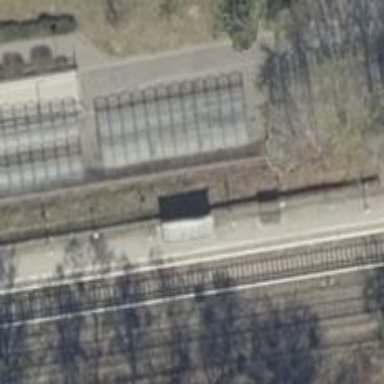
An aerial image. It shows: Public transport shelter.